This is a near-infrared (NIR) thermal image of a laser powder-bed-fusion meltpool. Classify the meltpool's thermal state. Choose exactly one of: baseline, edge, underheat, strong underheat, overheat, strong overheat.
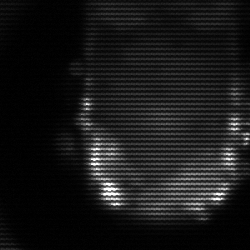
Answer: baseline